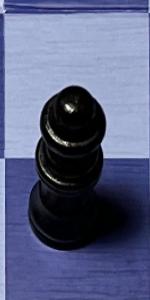
Label: Queen_Black